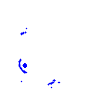
Particle: proton